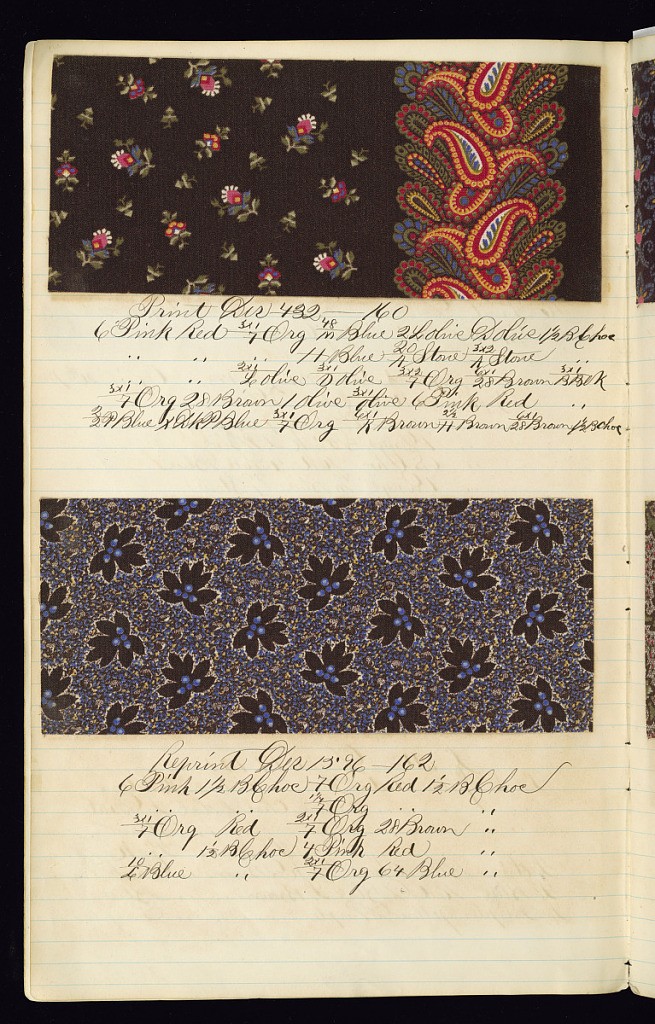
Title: Dyer's record book
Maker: Old Pacific Print Works, Lawrence, MA, USA
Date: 1880
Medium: cardboard, paper, printed textile samples
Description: A notebook with formulas for dyes to be used for printing textiles. Book contains 138 samples, mostly floral designs in brilliant colors. Front cover reads Print Book, Sept. 15, '80. Last part of book not used.